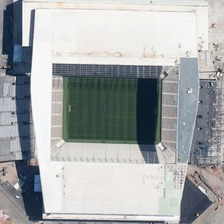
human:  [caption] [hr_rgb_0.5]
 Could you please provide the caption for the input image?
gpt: a football field is in the center of an almost rectangular white stadium .

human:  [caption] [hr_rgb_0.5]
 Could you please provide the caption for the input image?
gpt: a football field is in the center of an almost rectangular white stadium .

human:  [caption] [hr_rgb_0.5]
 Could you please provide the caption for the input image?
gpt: a football field is in the center of an almost rectangular white stadium .

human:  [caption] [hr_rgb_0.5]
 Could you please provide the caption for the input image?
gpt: a football field is in the center of an almost rectangular white stadium .

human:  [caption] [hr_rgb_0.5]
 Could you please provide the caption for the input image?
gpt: a football field is in the center of an almost rectangular white stadium .